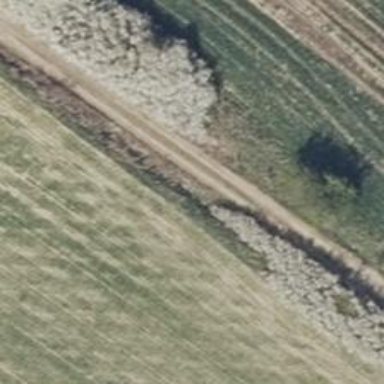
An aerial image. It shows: Gravel track with grade 3 tracktype.